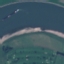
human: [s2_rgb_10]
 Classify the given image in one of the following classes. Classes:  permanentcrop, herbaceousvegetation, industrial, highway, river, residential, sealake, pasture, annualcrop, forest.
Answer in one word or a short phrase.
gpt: River